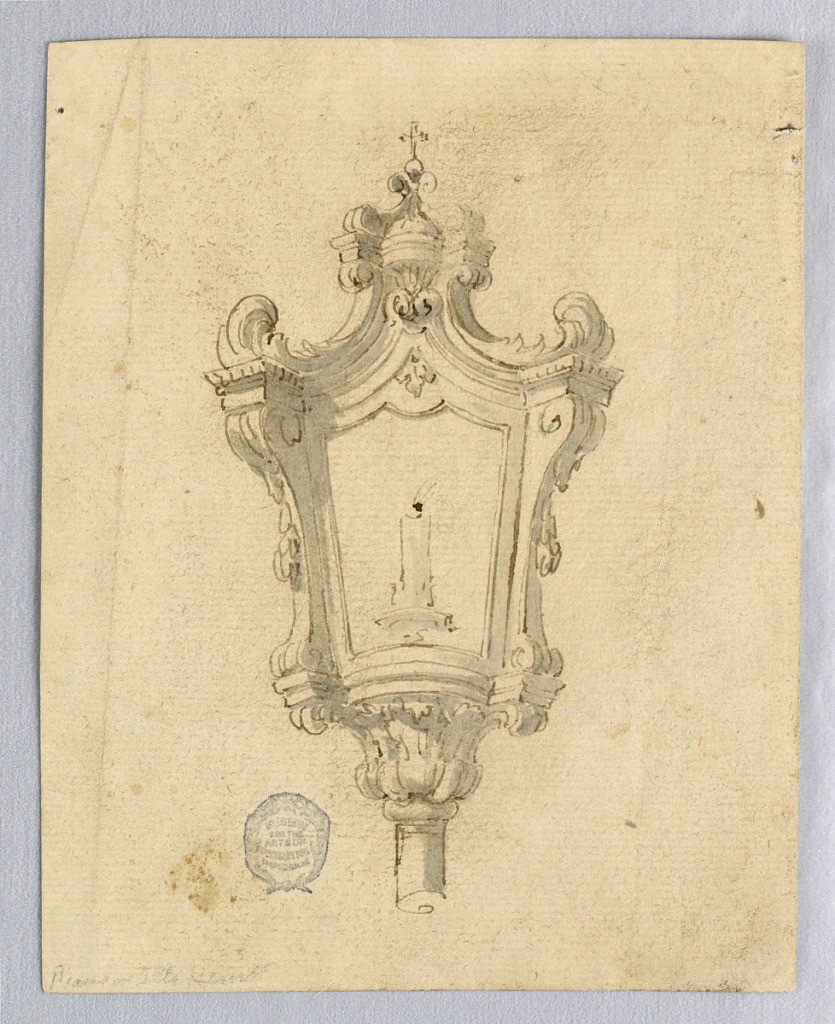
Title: Project for a Lantern
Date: late 18th century
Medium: Pen and ink, brush and watercolor on paper
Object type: Drawing
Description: Burning candle visible, framed by mouldings and by protruding volutes. Above, curling acanthus leaves support another entablature, from which more volutes rise. At top, a cross on a ball.